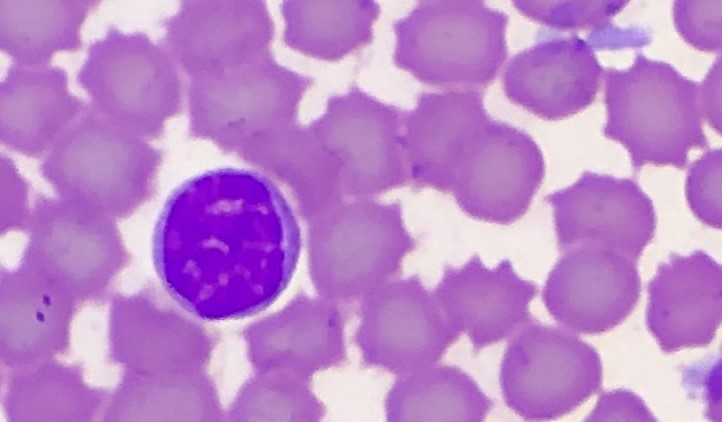
White blood cell type: Lymphocyte